Field crop: maize
Growth stage: 2
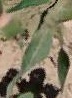
Species: maize